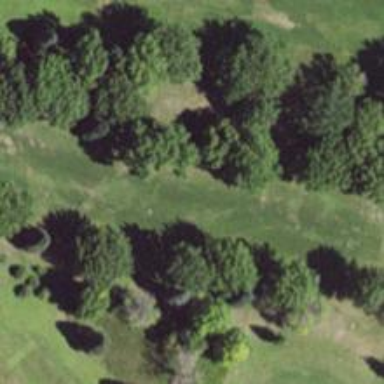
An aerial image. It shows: Golf hole.